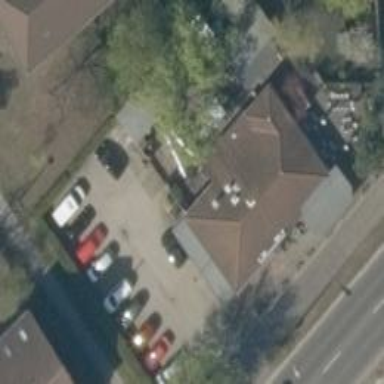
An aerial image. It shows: Restaurant.